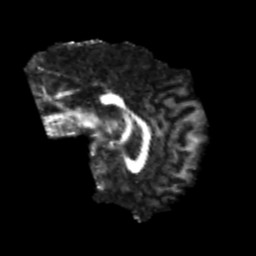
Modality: FA
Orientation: sagittal
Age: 22
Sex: male
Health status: healthy
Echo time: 0.074 s